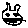
Label: cat